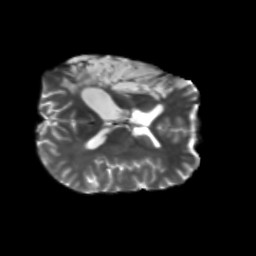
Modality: T2w
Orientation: axial
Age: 27
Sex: female
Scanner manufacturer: siemens
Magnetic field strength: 3 T
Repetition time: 5.47 s
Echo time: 0.0854 s